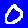
Digit: 0